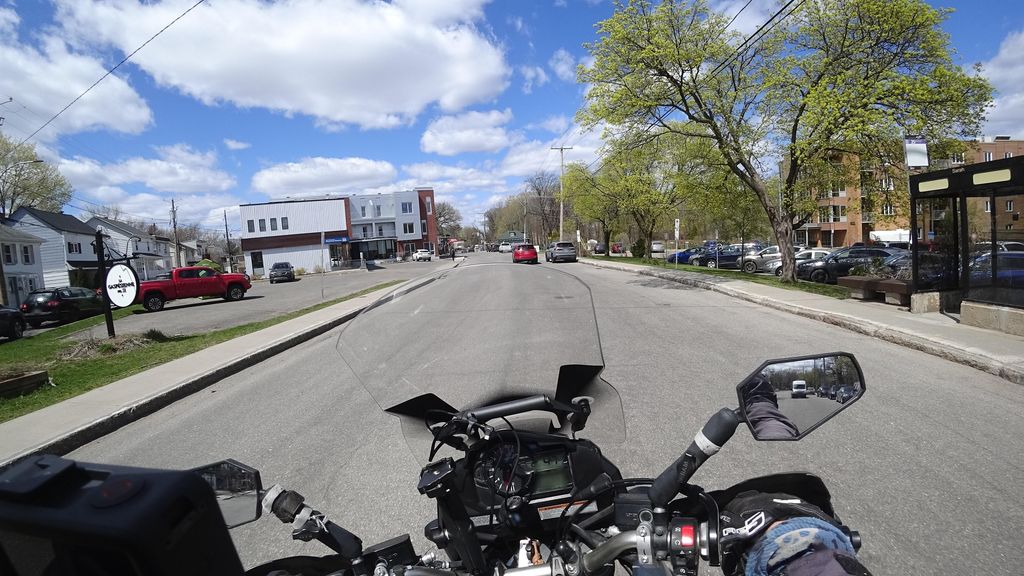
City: quebec_city